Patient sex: M
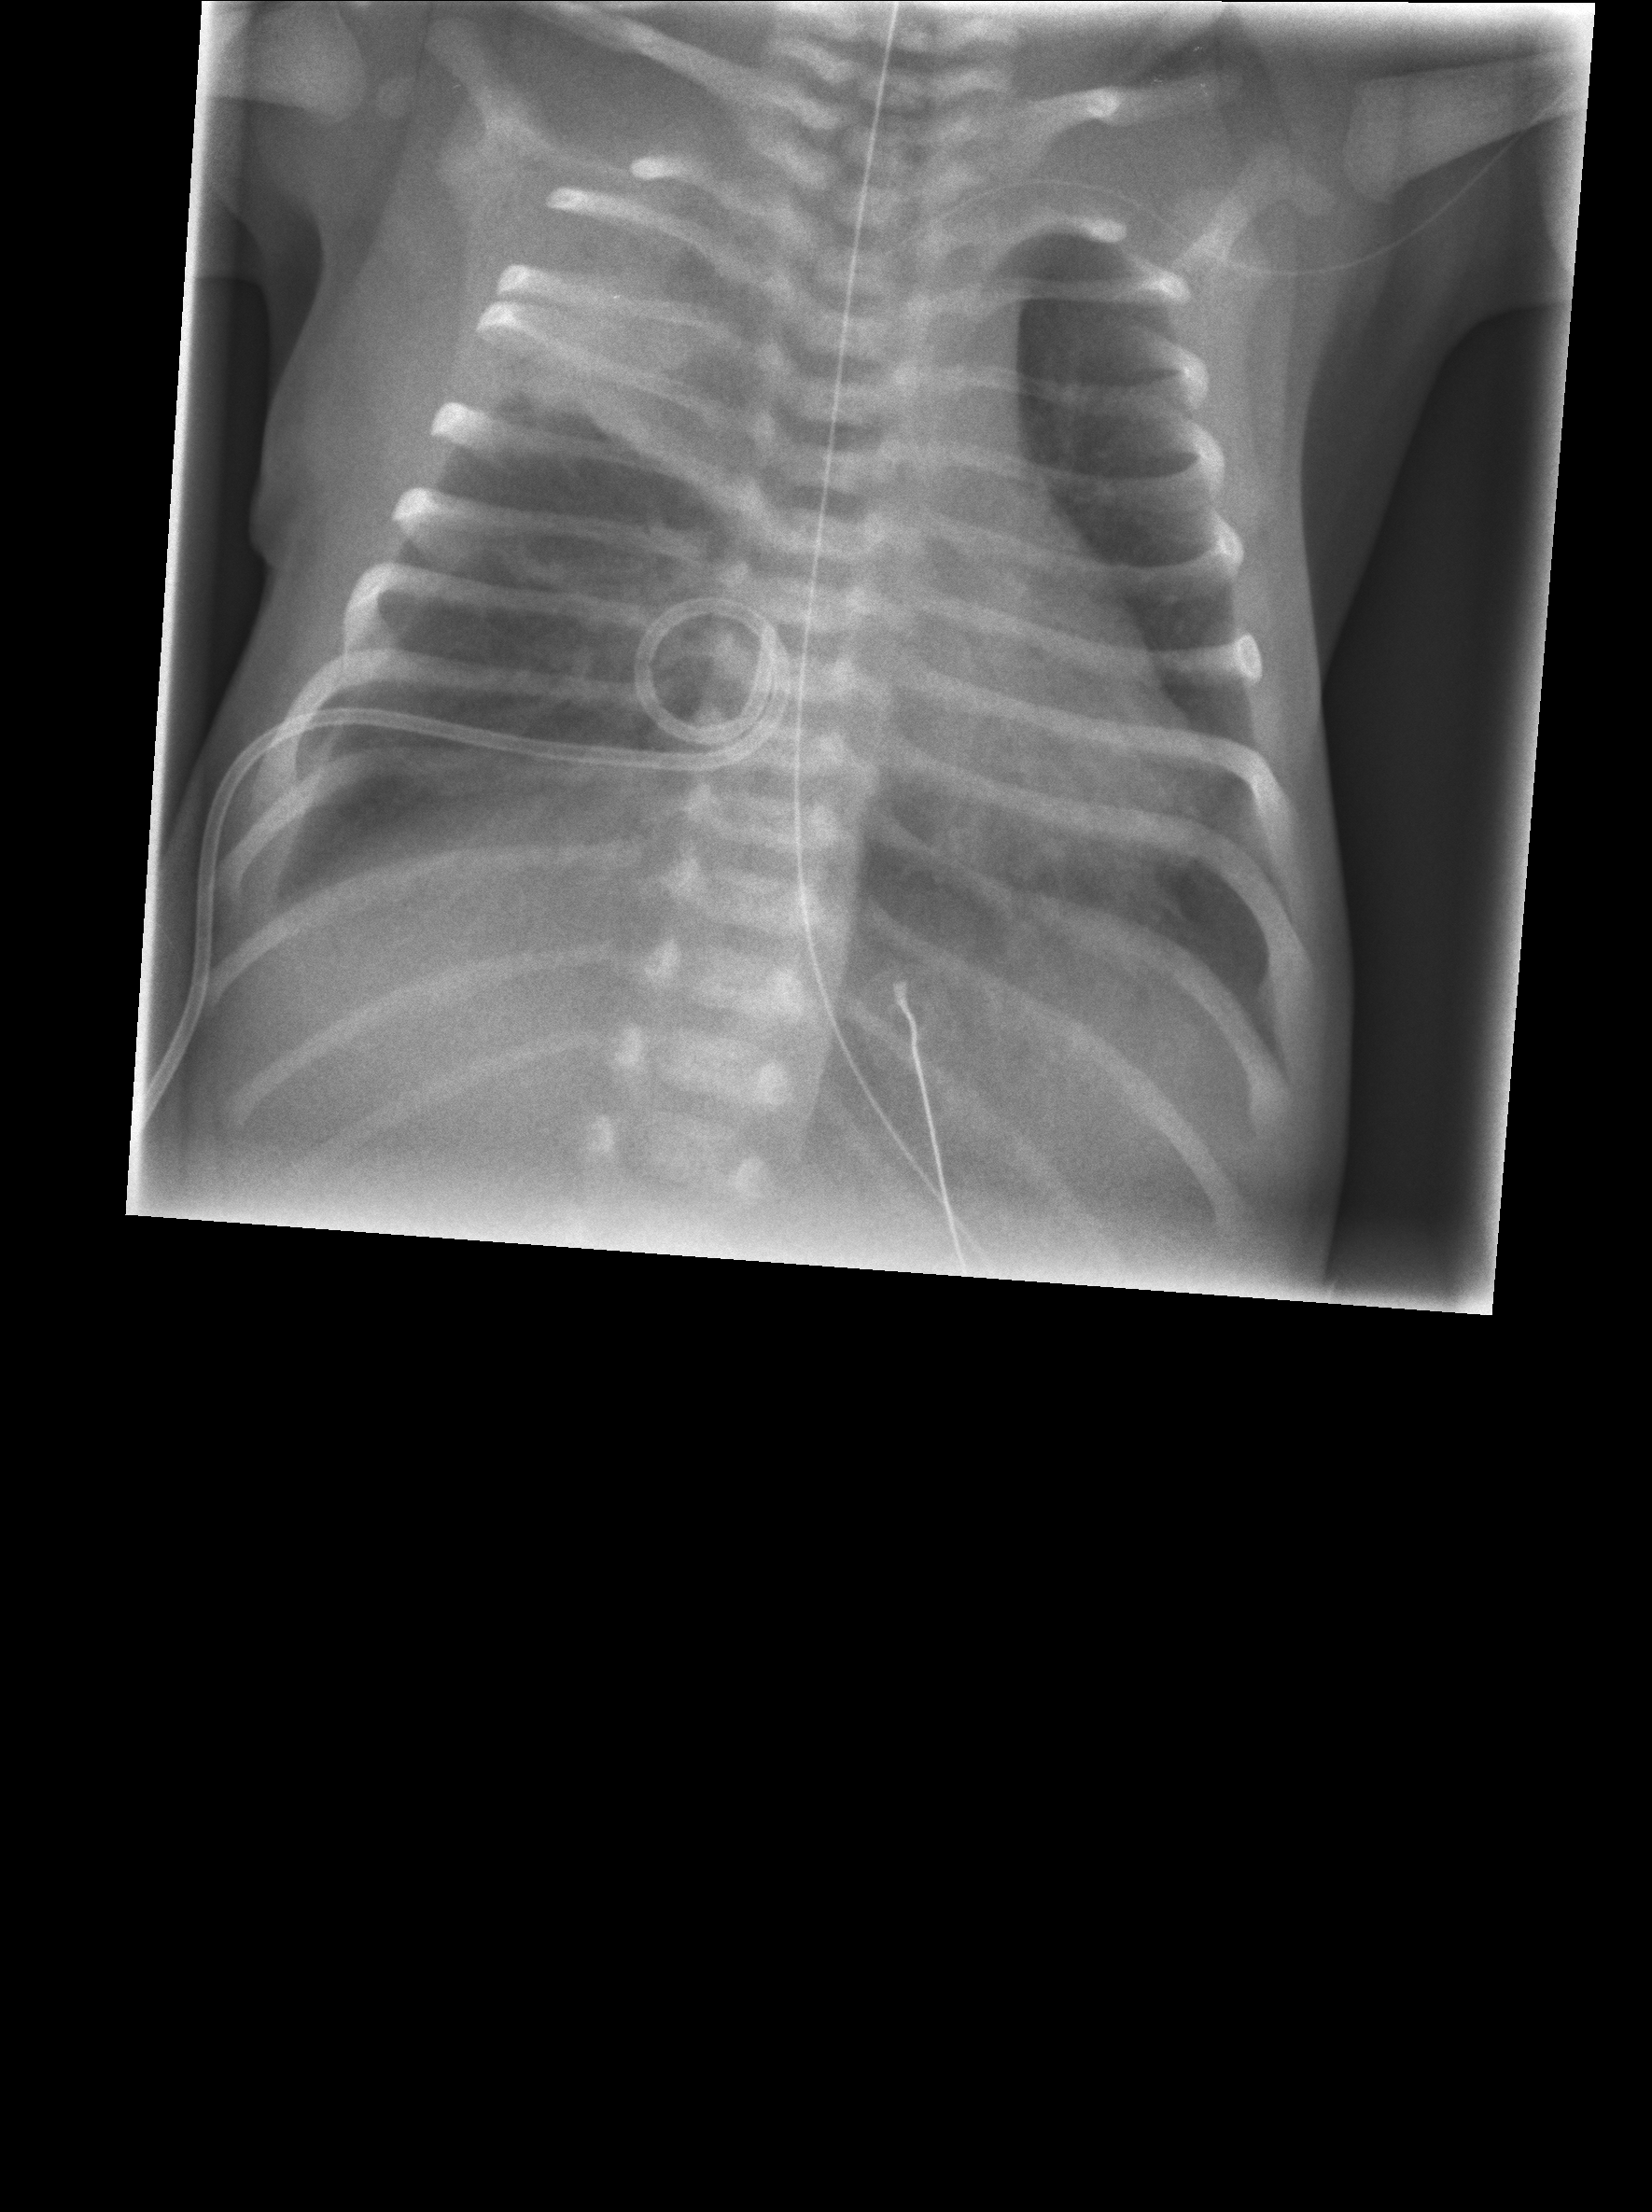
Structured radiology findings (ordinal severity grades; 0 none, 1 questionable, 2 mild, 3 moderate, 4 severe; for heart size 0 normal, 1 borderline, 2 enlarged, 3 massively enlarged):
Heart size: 0
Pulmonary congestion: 0
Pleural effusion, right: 1
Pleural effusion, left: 0
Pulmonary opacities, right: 0
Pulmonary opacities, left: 0
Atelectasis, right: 1
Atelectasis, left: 0